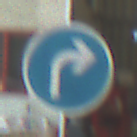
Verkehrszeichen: VorgeschriebeneFahrtrichtungRechts
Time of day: Midday
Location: Indoor (Urban)
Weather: NotSpecified
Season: NotSpecified
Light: Natural